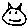
Label: cat